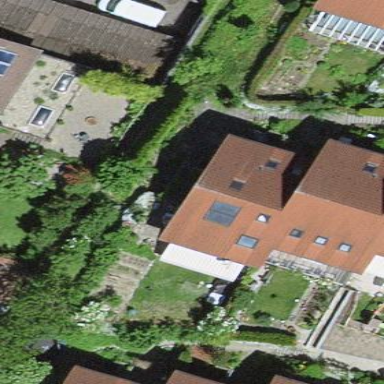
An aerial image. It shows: House with gabled roof that runs across the building.